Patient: sex F, age 34
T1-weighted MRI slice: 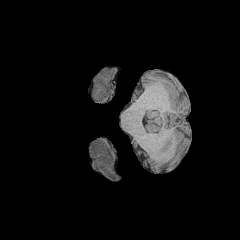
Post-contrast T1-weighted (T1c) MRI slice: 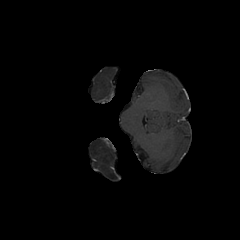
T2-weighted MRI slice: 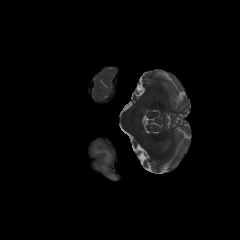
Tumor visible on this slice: yes
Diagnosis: Astrocytoma, IDH-mutant
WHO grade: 3